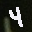
Label: 4